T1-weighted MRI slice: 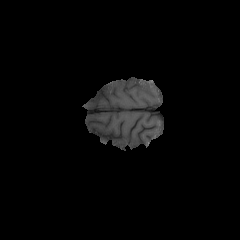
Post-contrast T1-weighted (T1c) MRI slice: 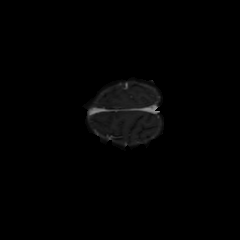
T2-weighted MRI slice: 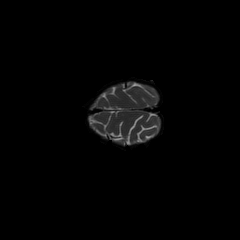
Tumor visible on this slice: no